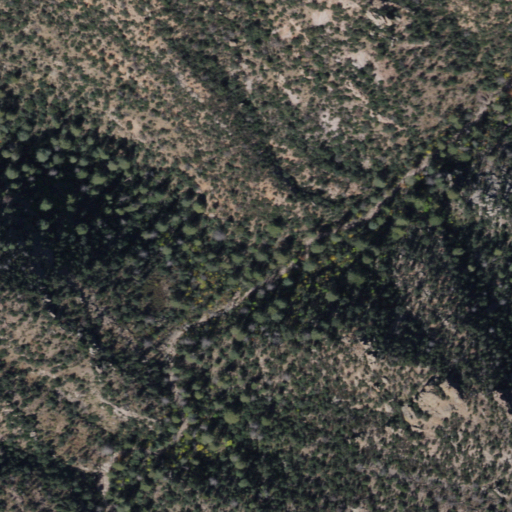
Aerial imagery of valley in Arizona named Black Eagle Canyon containing evergreen forest and shrub